Question: I was just commiting some changes I've done to a project on a branch and I discovered that git assigned the wrong parent to my commit.
As you can see:
tig shows me that the highlighted commit(the one that was done on the current branch TODAY with the message 'redirect user after login') comes from a merge done two days ago, which is wrong because if I checkout the 'feature-loose-logging' branch I can't see that commit there.
So my commit should have been placed right after 'added license' commit.
Why does git chose to assign a parent on the 'feature-loose-logging' branch?
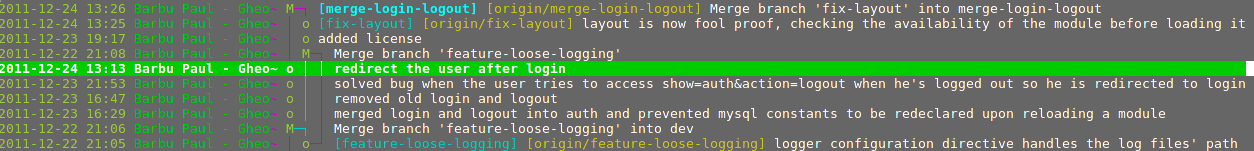
Answer: You are wrong, tig doesn't show you that "the highlighted commit comes from a merge done two days ago". Please examine the graph more carefully.